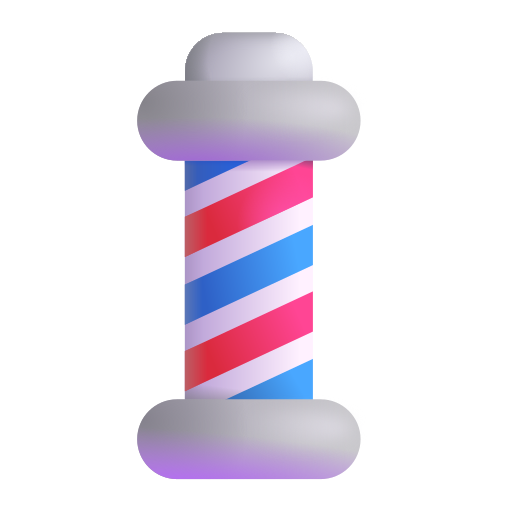
barber pole color